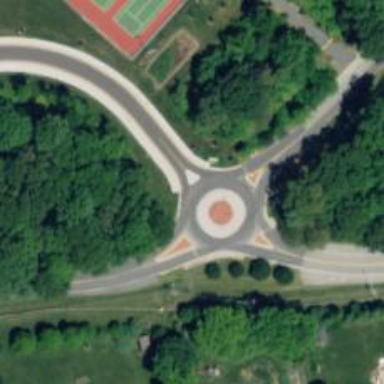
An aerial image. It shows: Tertiary road that leads to roundabout.